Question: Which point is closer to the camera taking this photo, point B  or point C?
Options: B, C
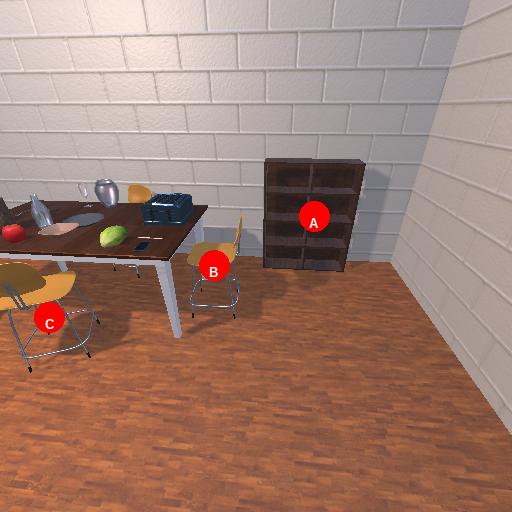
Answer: B